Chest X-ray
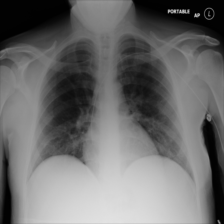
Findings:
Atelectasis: negative
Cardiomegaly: negative
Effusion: negative
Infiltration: negative
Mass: negative
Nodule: negative
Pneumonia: negative
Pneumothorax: negative
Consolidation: negative
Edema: negative
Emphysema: negative
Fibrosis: negative
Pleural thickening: negative
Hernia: negative